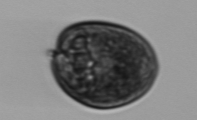
Label: Prorocentrum